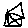
Label: house